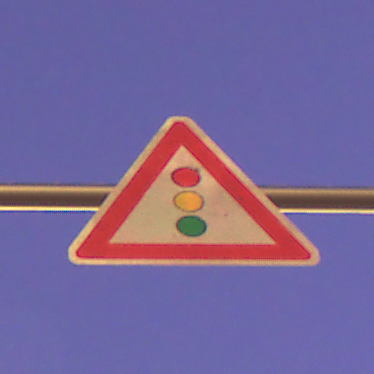
Verkehrszeichen: Lichtzeichenanlage
Umgebung: Outdoor, Urban
Tageszeit: Night
Wetter: Clear
Licht: Artificial
Jahreszeit: NotSpecified
Kontrast: HighContrast